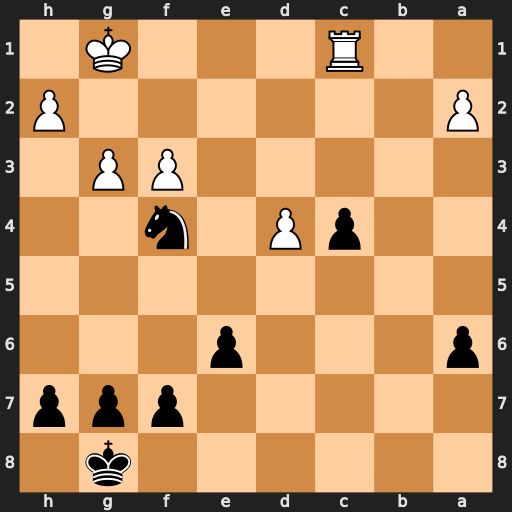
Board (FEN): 6k1/5ppp/p3p3/8/2pP1n2/5PP1/P6P/2R3K1
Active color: b
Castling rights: -
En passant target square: -
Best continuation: Ne2+ Kf2 Nxc1